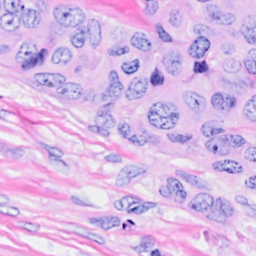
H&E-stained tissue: Breast